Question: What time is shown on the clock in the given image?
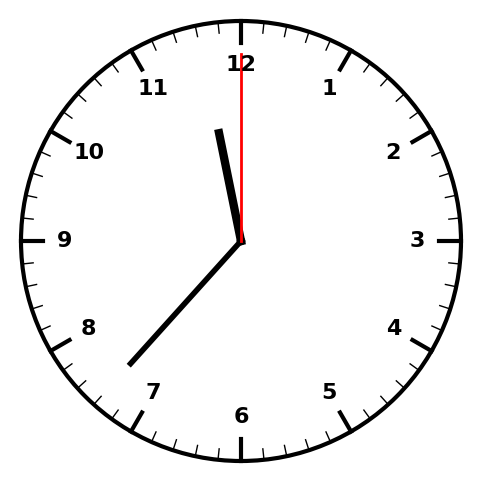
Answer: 11:37:00